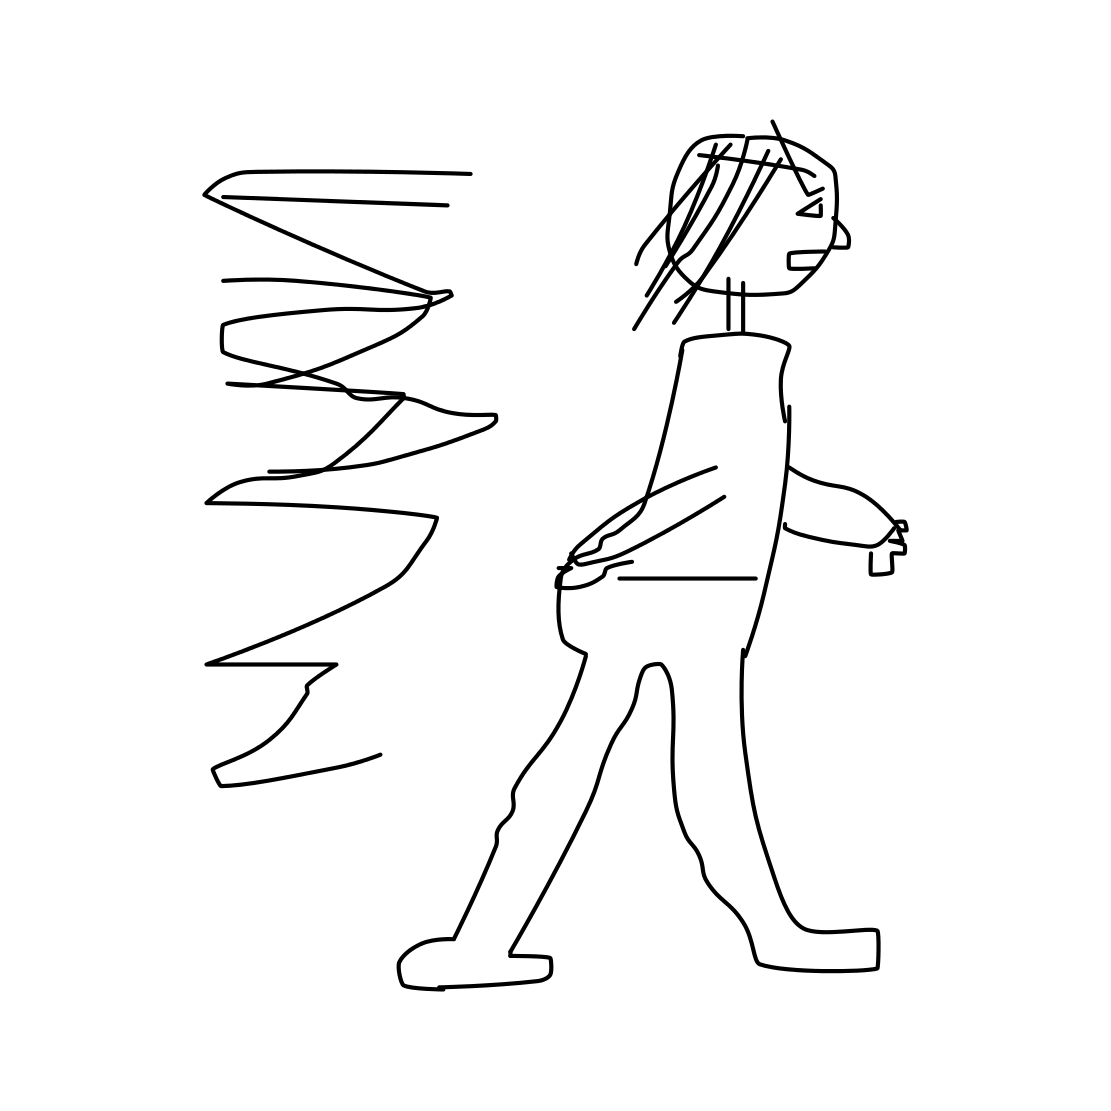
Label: person walking